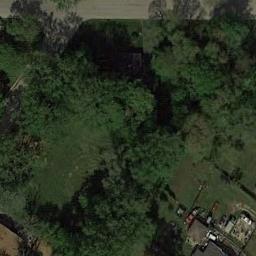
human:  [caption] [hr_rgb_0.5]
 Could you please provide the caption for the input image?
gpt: The forest has some green trees, Some houses and cars .

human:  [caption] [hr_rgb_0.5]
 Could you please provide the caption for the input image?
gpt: This is a dense forest .

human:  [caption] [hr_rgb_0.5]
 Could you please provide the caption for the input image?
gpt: The forest is on the grass next to some cars and a road .

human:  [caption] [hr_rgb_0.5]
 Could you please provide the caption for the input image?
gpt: Many green trees between many buildings and the road .

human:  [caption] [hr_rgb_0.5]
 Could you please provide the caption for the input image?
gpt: There are some buildings beside the green forest .